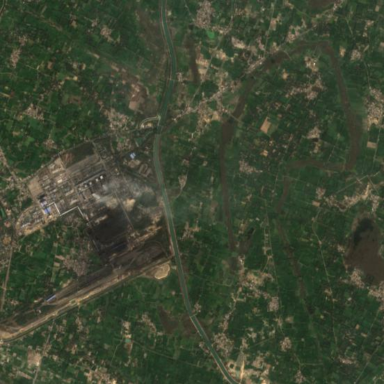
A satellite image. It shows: Industrial area with coal-powered plant.